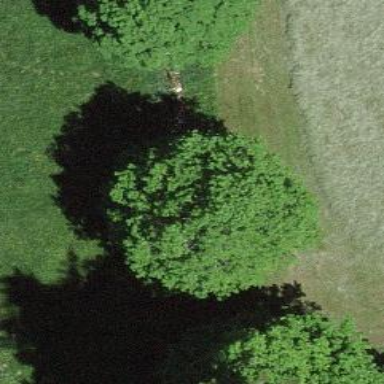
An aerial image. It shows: Single tag "natural: tree."